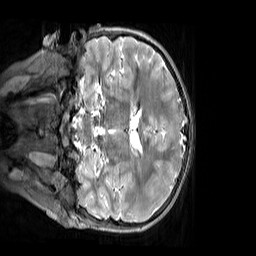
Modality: T2w
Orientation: coronal
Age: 10
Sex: male
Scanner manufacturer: siemens
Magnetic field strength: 3 T
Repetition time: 3.2 s
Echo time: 0.408 s